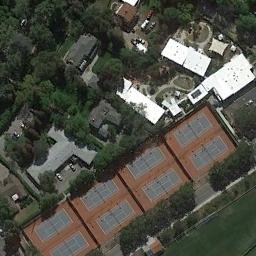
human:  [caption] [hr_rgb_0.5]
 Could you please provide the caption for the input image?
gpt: There are trees and houses around the eight tennis courts .

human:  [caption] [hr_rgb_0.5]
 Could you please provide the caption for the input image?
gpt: Neatly arranged tennis courts next to the building with trees in them .

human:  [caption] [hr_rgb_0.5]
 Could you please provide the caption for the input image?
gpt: There are many buildings of different shapes beside the tennis courts .

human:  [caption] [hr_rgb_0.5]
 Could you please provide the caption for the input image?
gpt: The tennis court is on the grass next to some buildings and trees .

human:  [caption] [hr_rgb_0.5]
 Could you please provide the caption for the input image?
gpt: There are many green trees and some buildings near the tennis court .